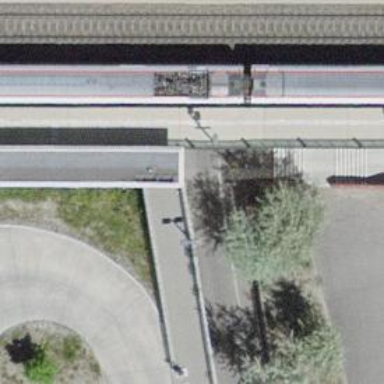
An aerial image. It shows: Entrance with barrier.